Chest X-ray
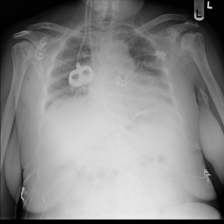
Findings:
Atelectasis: negative
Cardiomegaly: negative
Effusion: negative
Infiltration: negative
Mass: negative
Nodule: negative
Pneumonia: negative
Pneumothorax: negative
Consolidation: negative
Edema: negative
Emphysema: negative
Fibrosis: negative
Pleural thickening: negative
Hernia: negative